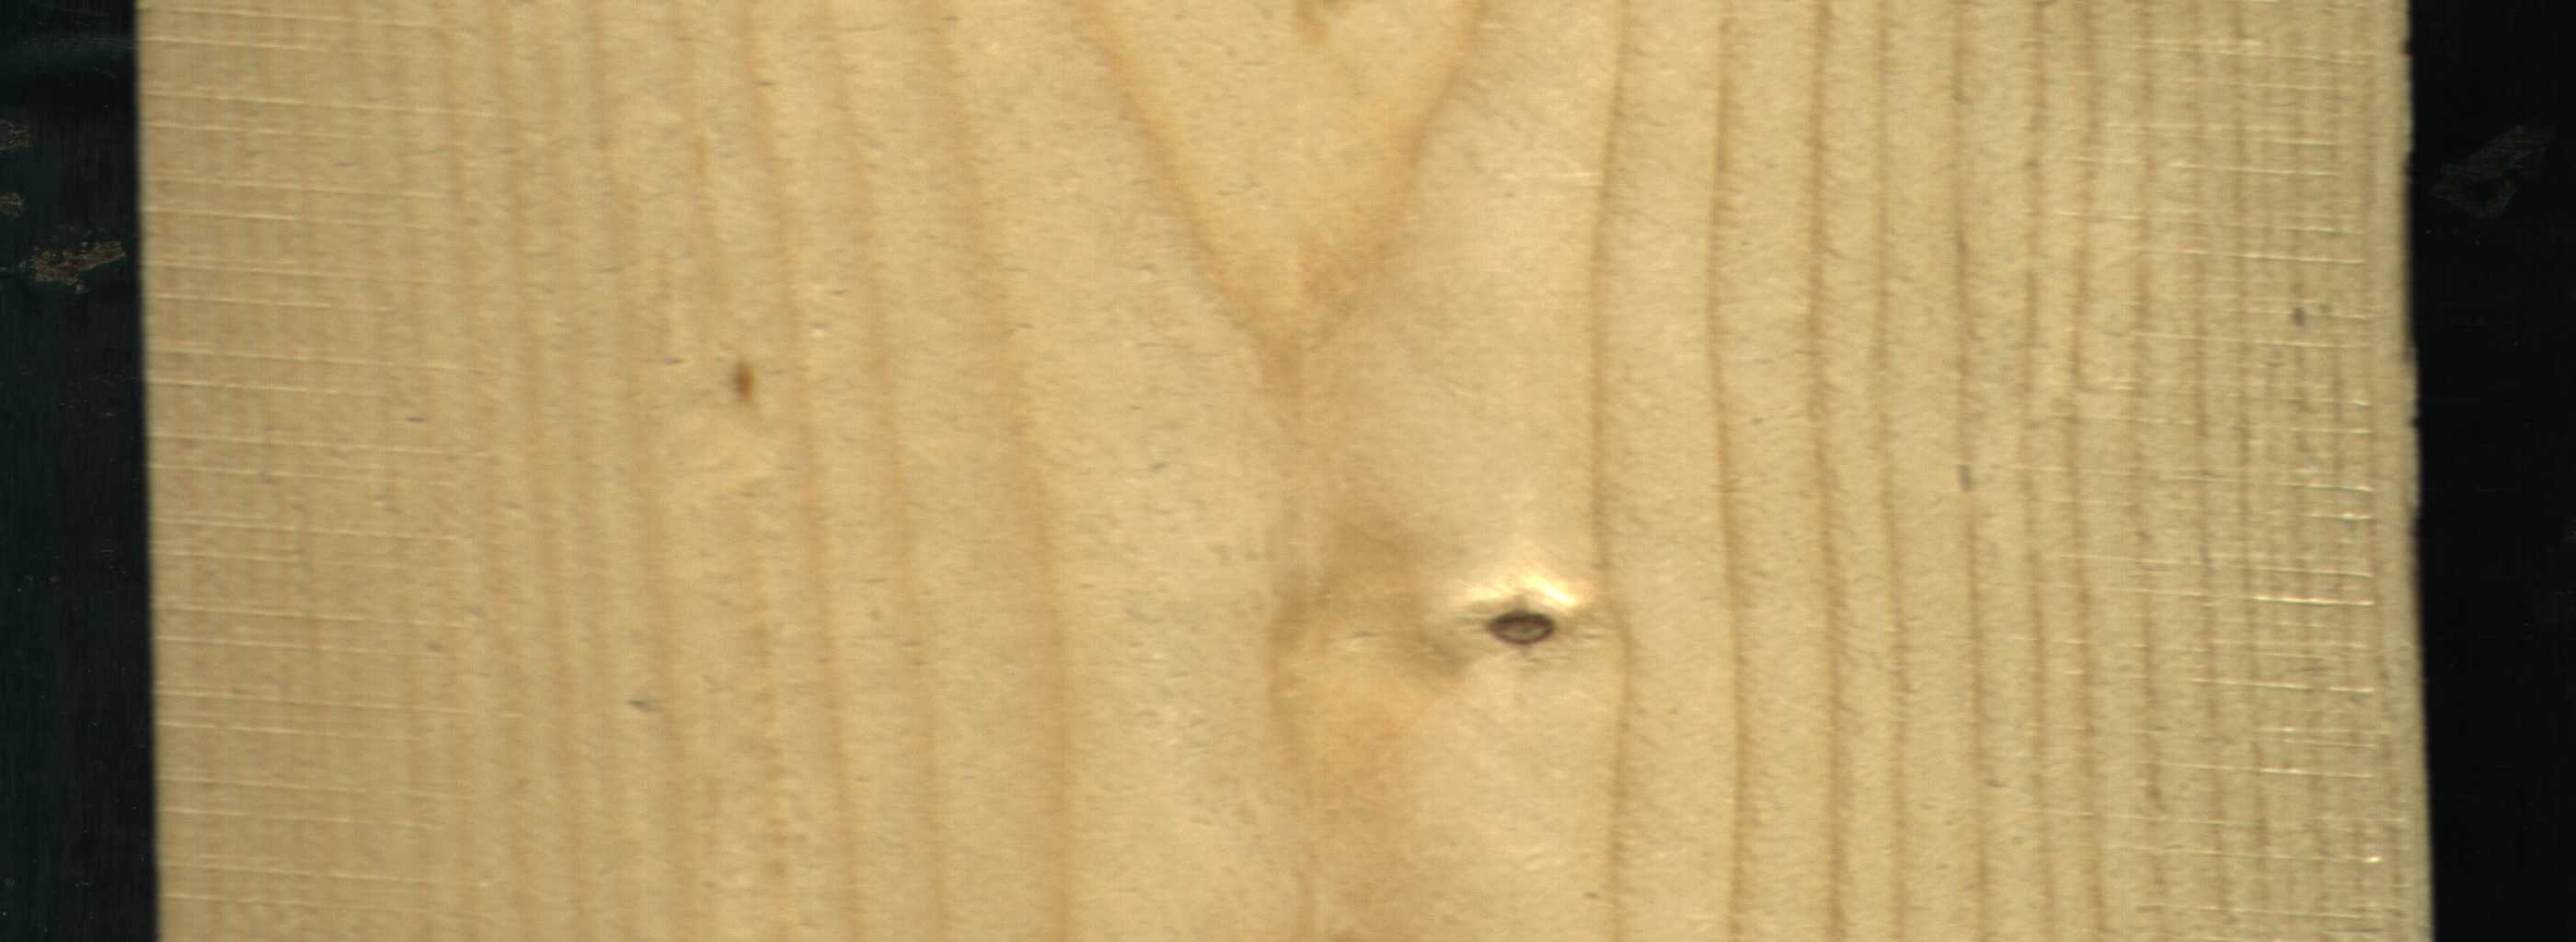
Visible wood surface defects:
Dead_Knot